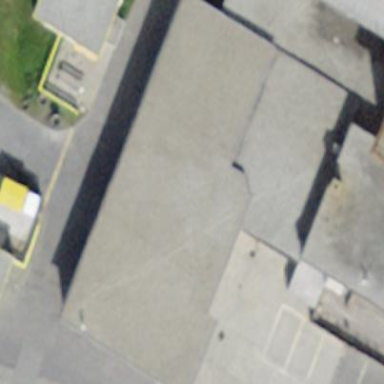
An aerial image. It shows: Building with flat grey roof and white walls.